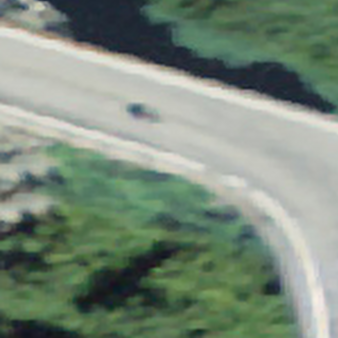
Label: other